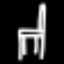
Label: chair